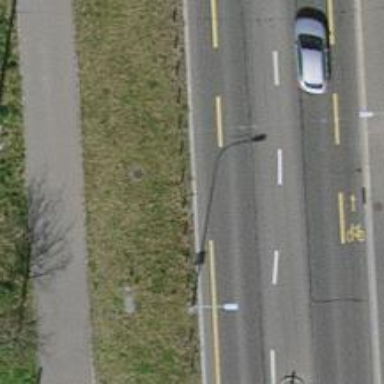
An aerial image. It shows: Bollard barrier.